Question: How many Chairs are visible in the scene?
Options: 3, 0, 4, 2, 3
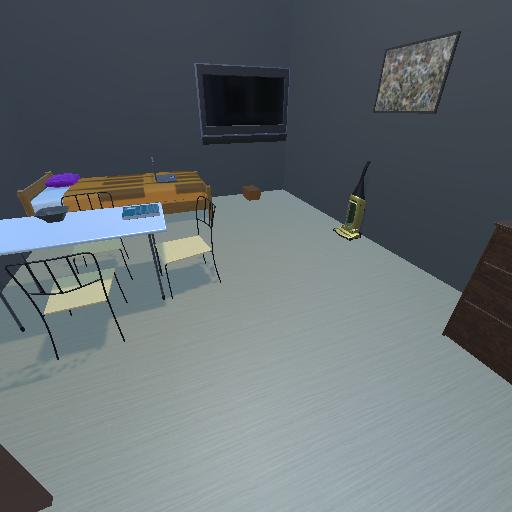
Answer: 3